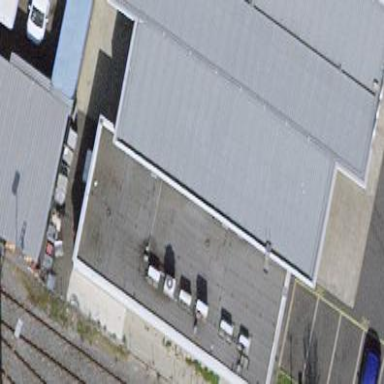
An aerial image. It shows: Building designated for providing fuel.